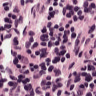
Metastatic tissue present: no